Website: macys
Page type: payment
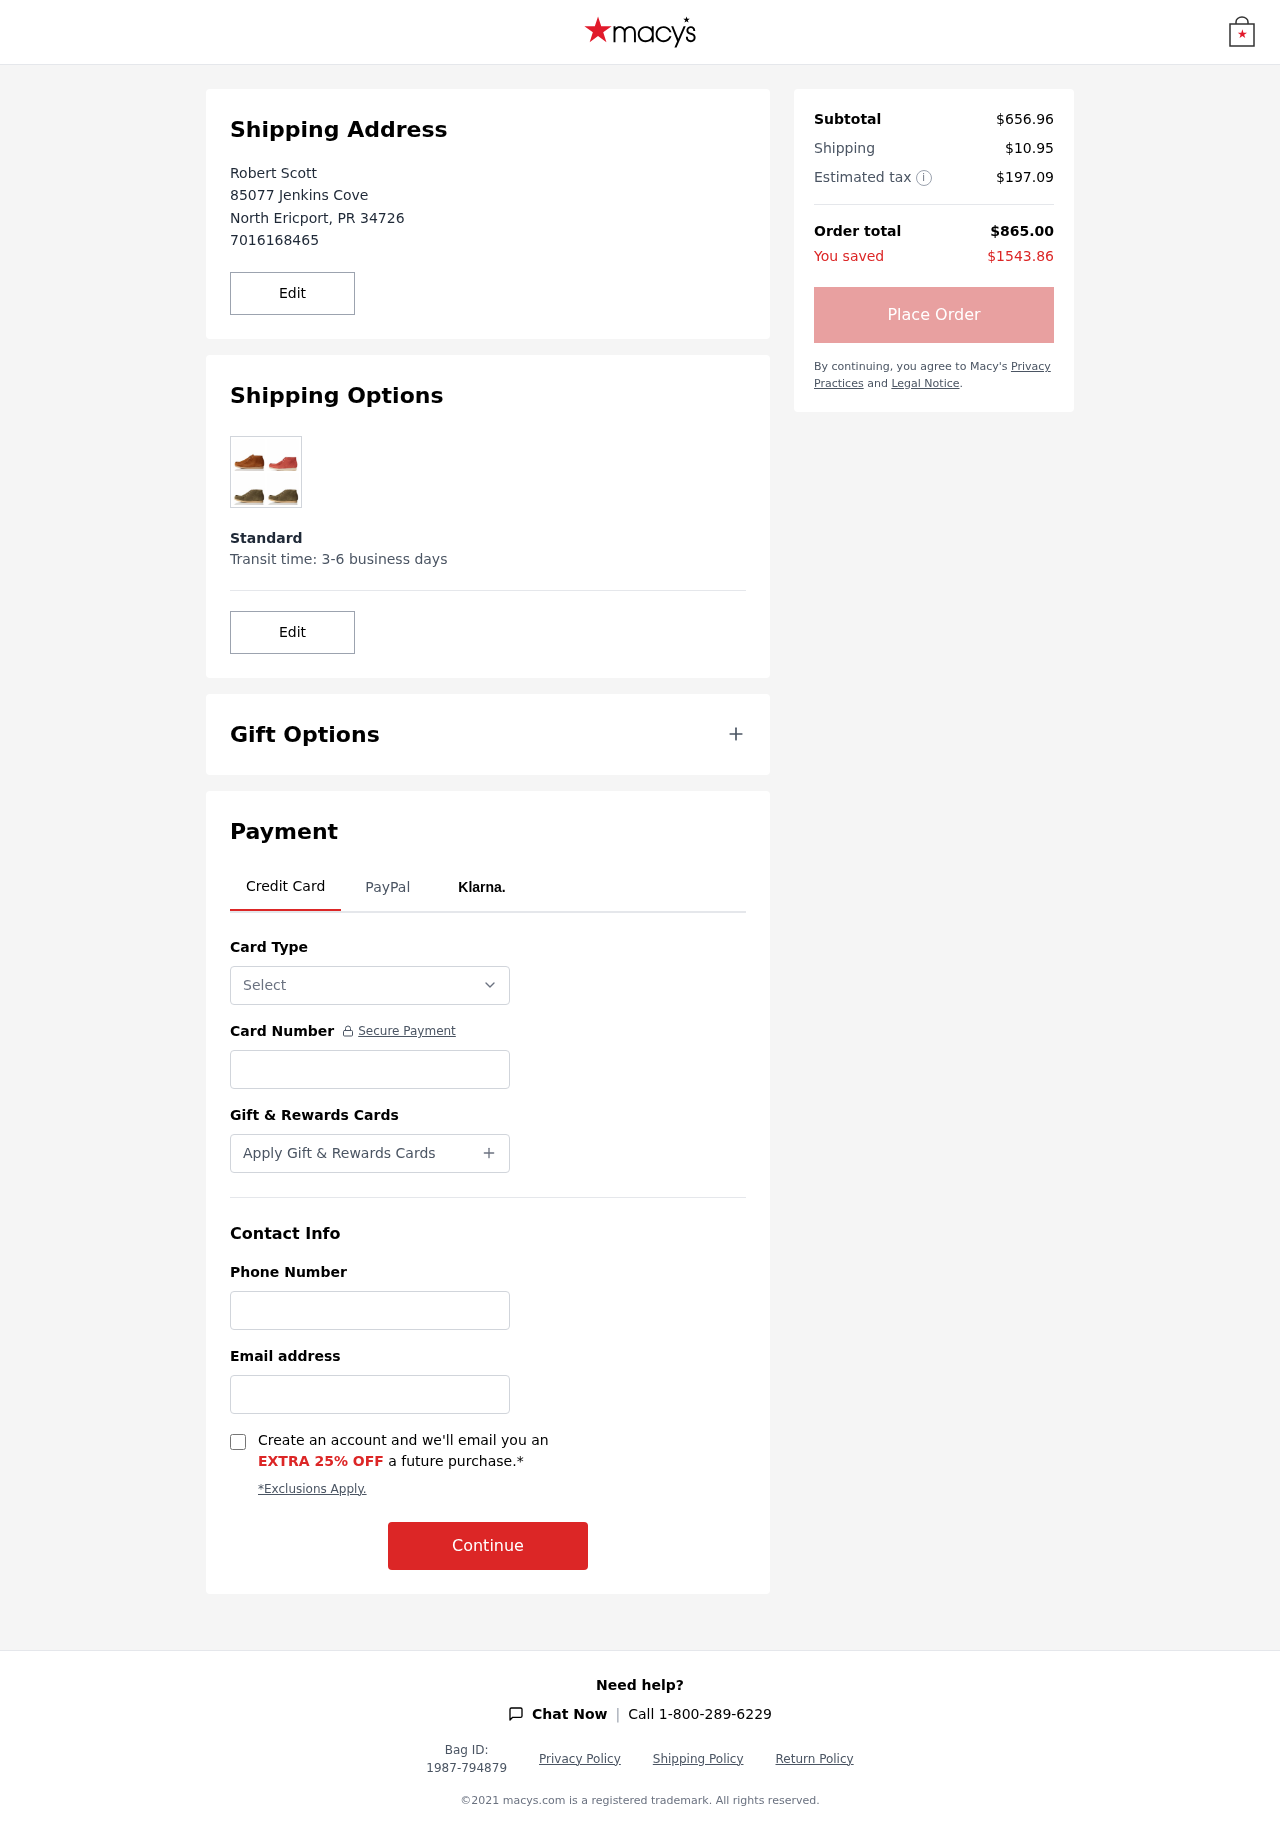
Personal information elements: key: PII_CARD_NUMBER
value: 5550 6810 3751 2696
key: PII_CARD_TYPE
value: Mastercard
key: PII_CITY
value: North Ericport
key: PII_EMAIL
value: robertscott@hotmail.com
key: PII_FULLNAME
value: Robert Scott
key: PII_PHONE
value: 7016168465
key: PII_PHONE_ALT
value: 2314413801
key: PII_POSTCODE
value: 34726
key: PII_STATE_ABBR
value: PR
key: PII_STREET
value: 85077 Jenkins Cove
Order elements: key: ORDER_SUBTOTAL
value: $656.96
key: ORDER_SHIPPING_COST
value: $10.95
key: ORDER_TAX
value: $197.09
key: ORDER_TOTAL
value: $865.00
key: ORDER_SAVINGS
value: $1543.86